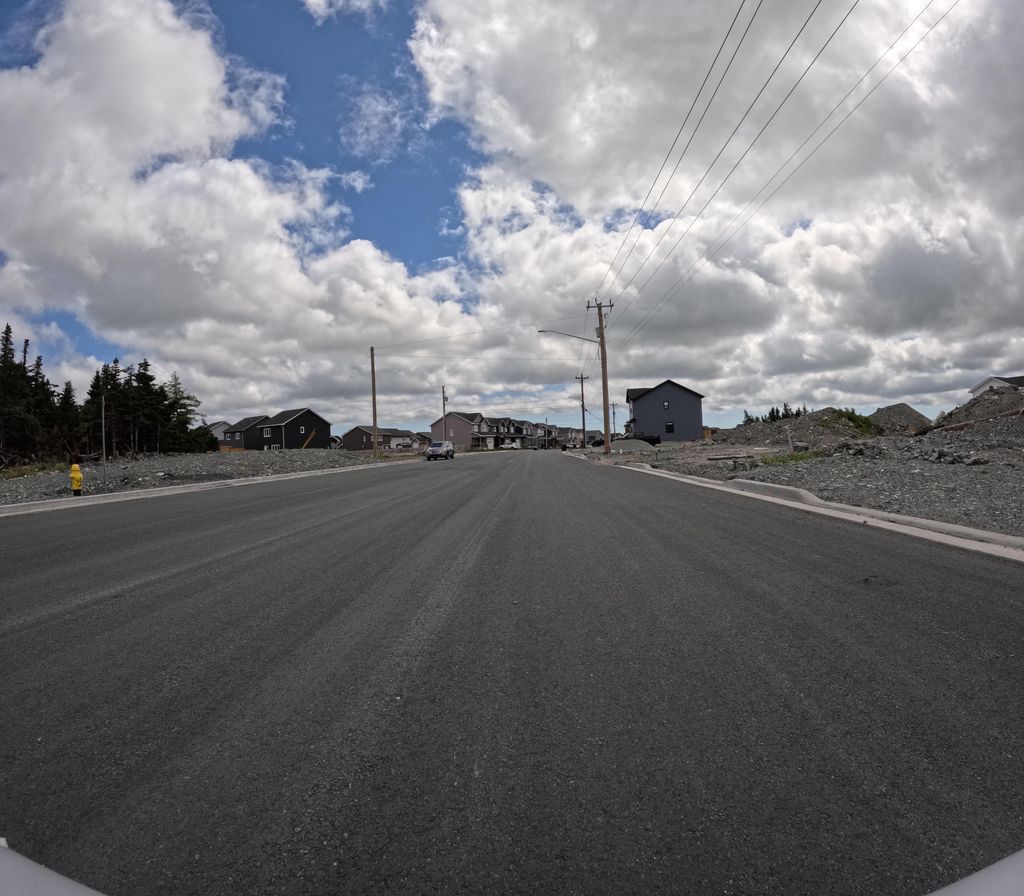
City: st_johns